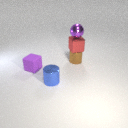
small purple rubber cube in front of small brown metal cylinder